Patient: sex M, age 49
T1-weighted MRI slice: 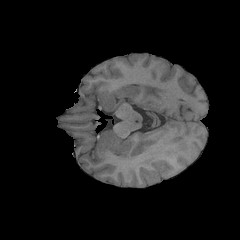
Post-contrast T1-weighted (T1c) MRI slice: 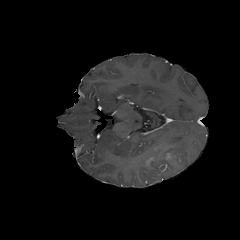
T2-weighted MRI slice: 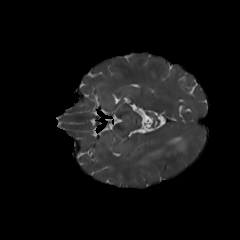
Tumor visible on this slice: yes
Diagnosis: Glioblastoma, IDH-wildtype
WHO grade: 4